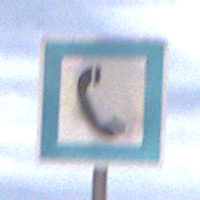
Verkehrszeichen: Fernsprecher
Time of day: Midday
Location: Outdoor (Urban)
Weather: Overcast
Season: NotSpecified
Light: Natural